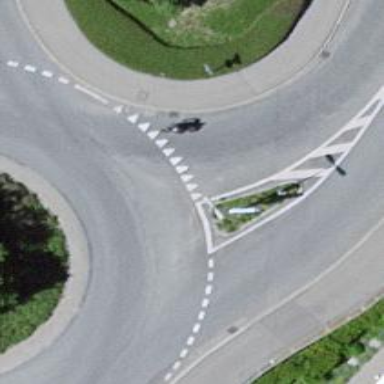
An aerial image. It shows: Road with "give way" sign.